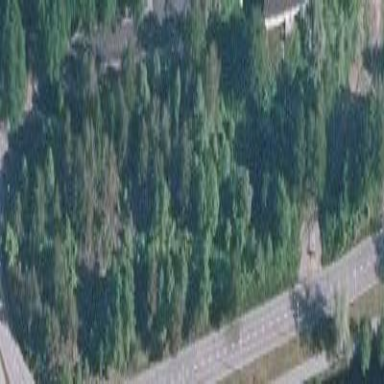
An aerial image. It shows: Mixed leaf woodland.